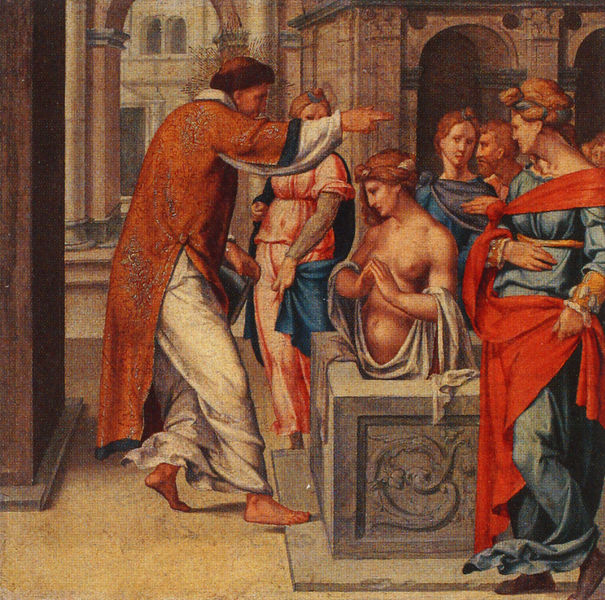
Titel: Der hl. Cyriakus tauft Arthemia (Tafeln eines Cyriakus-Altars)
Künstler: Bartholomäus Bruyn d. Ä.
Institution: München, Alte Pinakothek
Schlagwörter: blau, gemälde, mann, nackt, frauen, braun, brust, busen, fenster, frau, frisuren, grau, schmuck, säulen, rot, tuch, architektur, falten, kirche, geistlicher, haare, gewänder, brunnen, bogen, tor, bögen, bad, becken, kranz, rom, grab, priester, segen, mönch, nackte frau, taufe, sarkophag